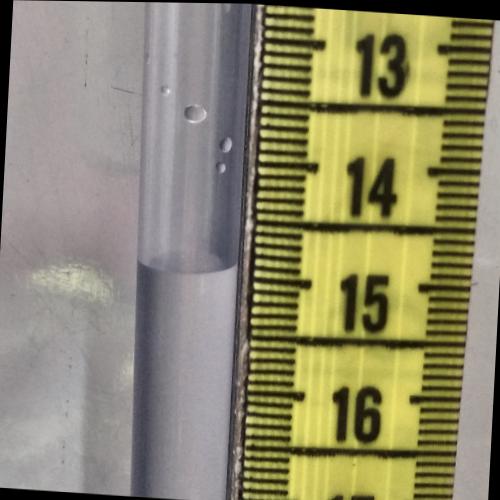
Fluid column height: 14.9 cm